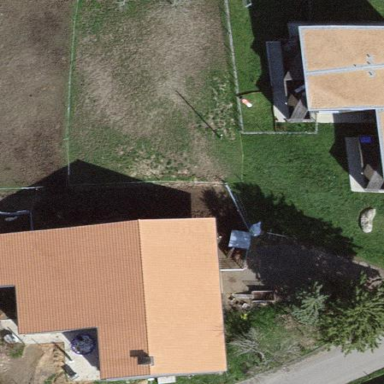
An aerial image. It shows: Farmyard area.